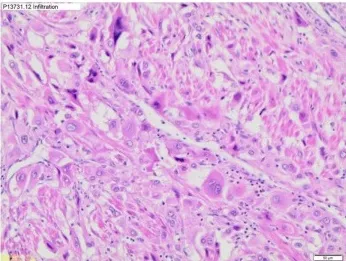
Histologic sections. Myometrium infiltration by tumor cells.
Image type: pathology (h&e)